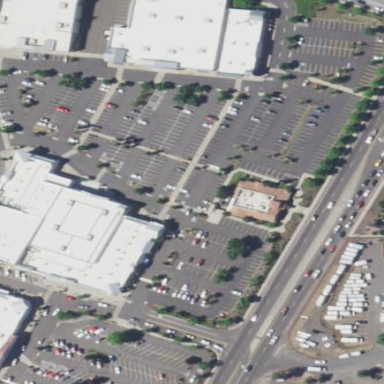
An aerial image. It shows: Parking area.